Question: I'm trying to build a player that plays mpeg2-ts stream with 2 audio tracks using 'MediaCodec' and 'MediaExtractor'. When I set the URL to the extractor: 'extractor.setDataSource(URL)' int the Logcat I can see that the framework has found the 2 audio tracks:
But afterwards I call:
'''
int trackCount = extractor.getTrackCount();
for (int i = 0; i < track_count; i++){
format = extractor.getTrackFormat(i);
String mime = format.getString(MediaFormat.KEY_MIME);
if (mime.startsWith("video/")) ...
if (mime.startsWith("audio/")) ...
}
'''
'trackCount' aways equals 2(1 audio track & 1 video track). What am I doing wrong?
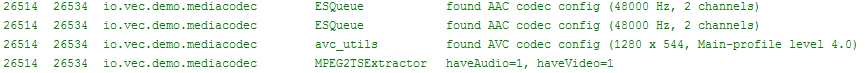
Answer: You're not doing anything wrong - it just seems that the MPEG2TSExtractor class (the actual implementation behind MediaExtractor for mpeg2 ts files) only supports one audio stream and one video stream.
See e.g. the init method in <URL>. So if you need to demux any mpeg2 ts streams with multiple audio streams, you basically need to bundle a demuxer of your own.